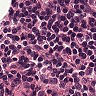
Metastatic tissue present: no